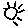
Label: sun